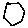
Label: hexagon